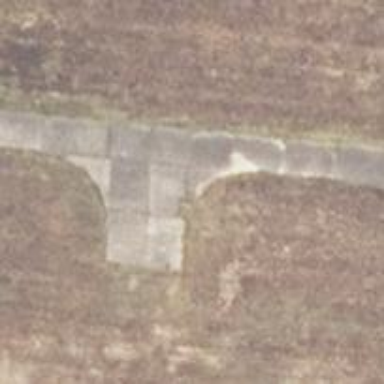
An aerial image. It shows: Disused road.